Brain MRI, t1w sequence, axial 2D slice.
Patient: age 37, sex F, weight 95 kg, height 1.95 m
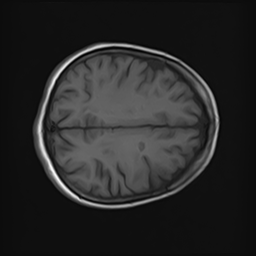